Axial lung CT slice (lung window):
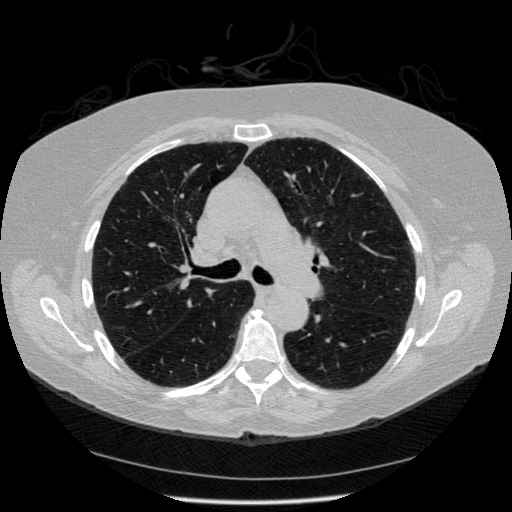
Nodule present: no